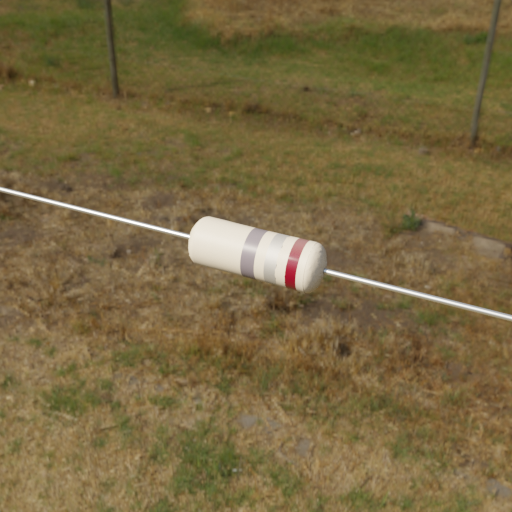
Resistor colour bands (in order): gray, silver, brown